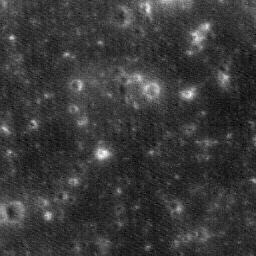
Host type: background_regolith
Lunar coordinates: latitude nan, longitude nan